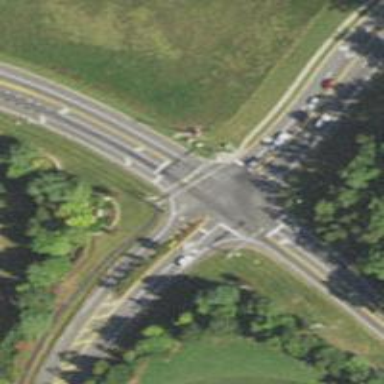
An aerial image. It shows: Marked road crossing.